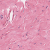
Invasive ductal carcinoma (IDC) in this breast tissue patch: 0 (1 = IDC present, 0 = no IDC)